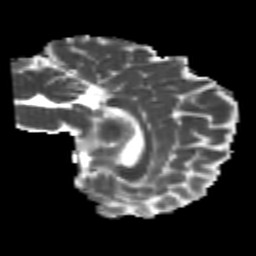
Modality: MD
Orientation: sagittal
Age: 23
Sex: female
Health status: healthy
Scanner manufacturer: philips
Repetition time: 7.385 s
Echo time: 0.08599 s